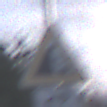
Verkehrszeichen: SteinschlagLinks
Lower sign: RichtungsangabeDurchPfeile5
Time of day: MorningAfternoon
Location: Outdoor (Nature)
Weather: PartlyCloudy
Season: NotSpecified
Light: Natural